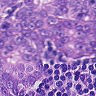
Metastatic tissue present: yes